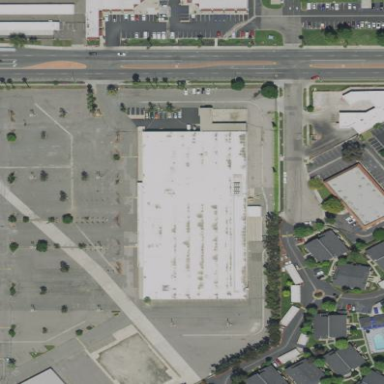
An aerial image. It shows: Retail building.